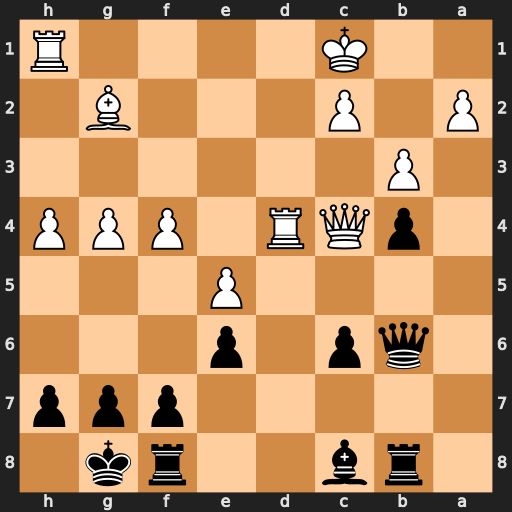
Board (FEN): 1rb2rk1/5ppp/1qp1p3/4P3/1pQR1PPP/1P6/P1P3B1/2K4R
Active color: b
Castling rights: -
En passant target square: -
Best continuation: Ba6 Qxb4 Qxb4 Rxb4 Rxb4